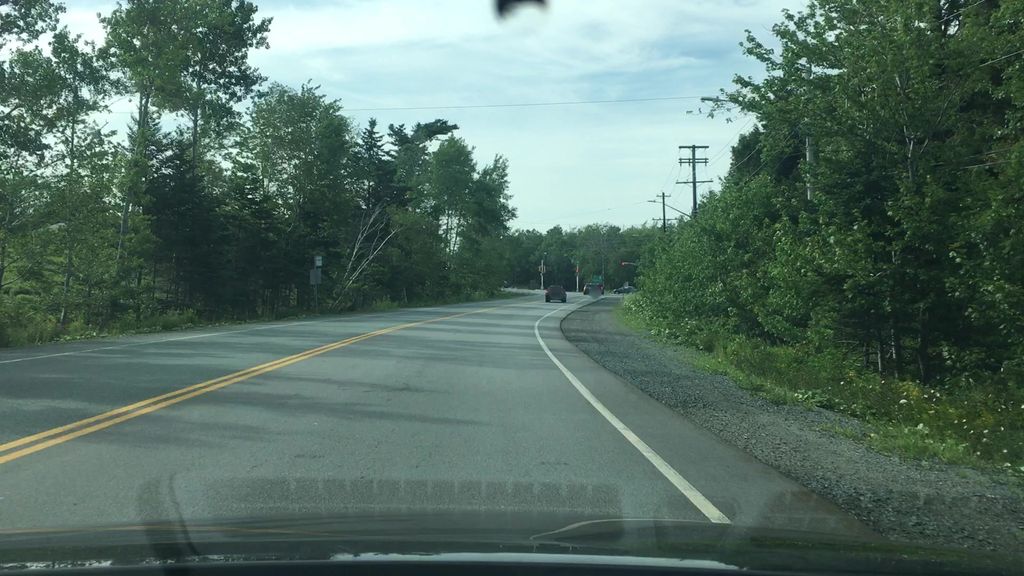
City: halifax